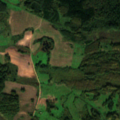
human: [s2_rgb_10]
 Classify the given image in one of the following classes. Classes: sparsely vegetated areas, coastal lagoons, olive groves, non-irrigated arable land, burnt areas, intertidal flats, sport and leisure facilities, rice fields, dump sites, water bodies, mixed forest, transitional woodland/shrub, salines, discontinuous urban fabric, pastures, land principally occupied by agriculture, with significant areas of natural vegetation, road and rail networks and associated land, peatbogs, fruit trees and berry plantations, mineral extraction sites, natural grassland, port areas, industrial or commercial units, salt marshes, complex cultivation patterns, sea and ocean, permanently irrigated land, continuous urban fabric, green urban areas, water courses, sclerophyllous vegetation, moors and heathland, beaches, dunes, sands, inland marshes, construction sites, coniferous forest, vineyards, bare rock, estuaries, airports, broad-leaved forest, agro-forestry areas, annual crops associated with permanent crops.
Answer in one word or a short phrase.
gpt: non-irrigated arable land, land principally occupied by agriculture, with significant areas of natural vegetation, broad-leaved forest, mixed forest, transitional woodland/shrub